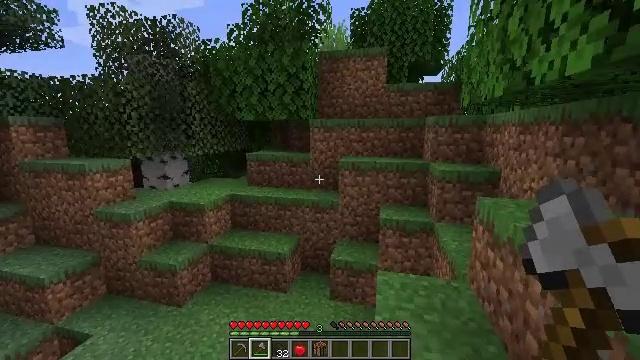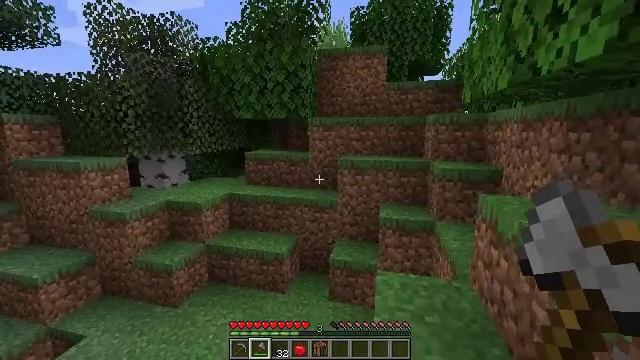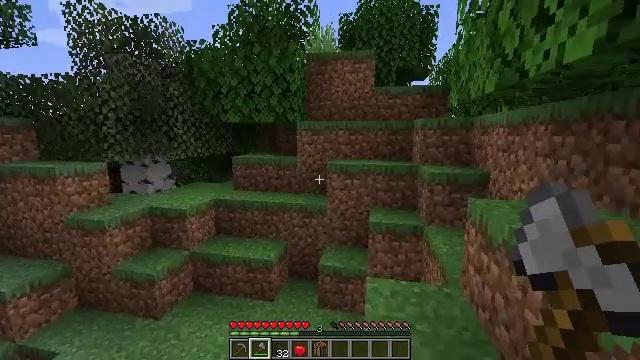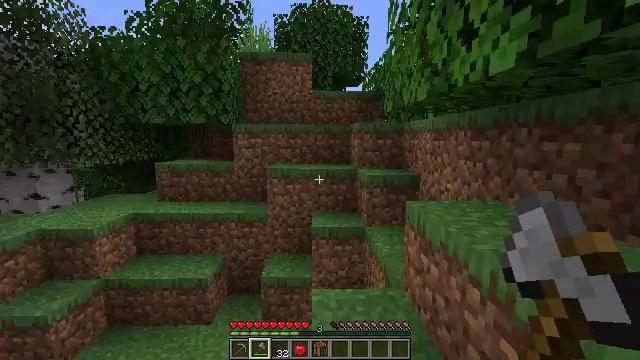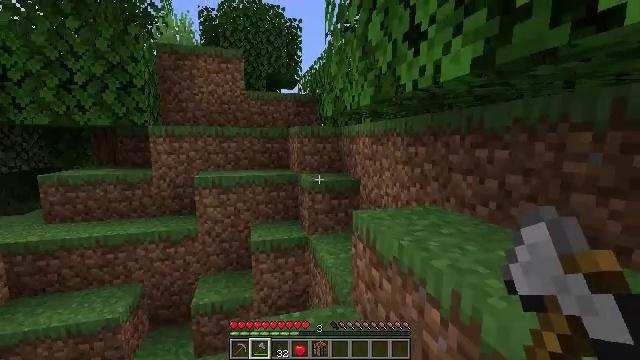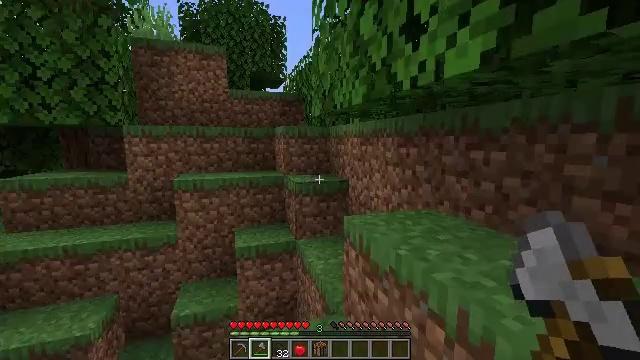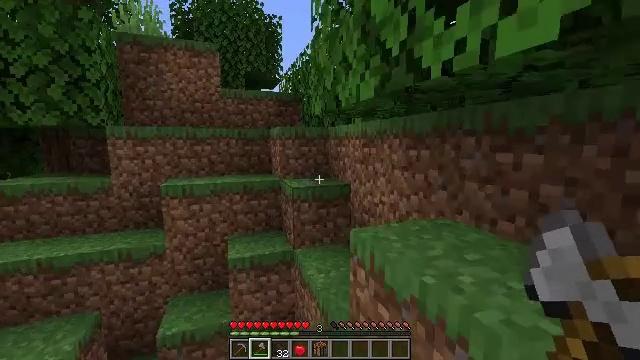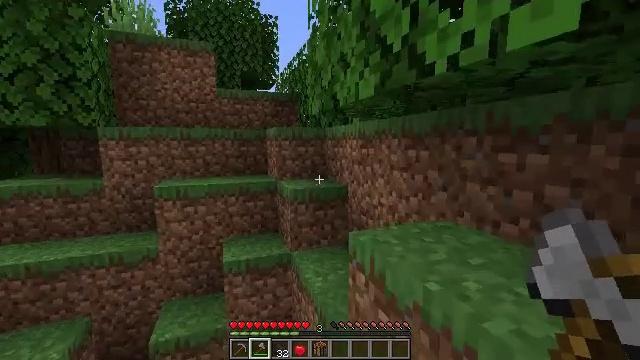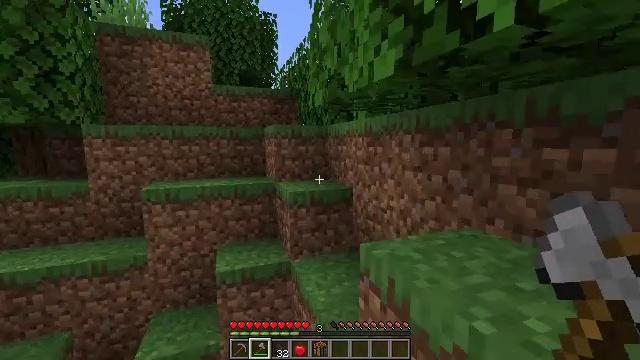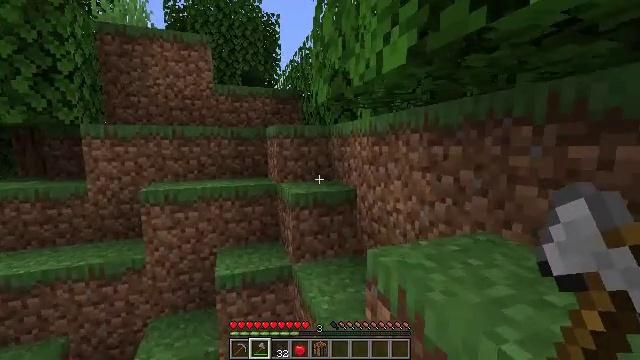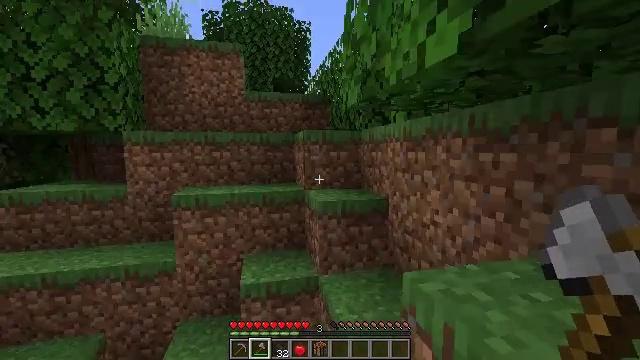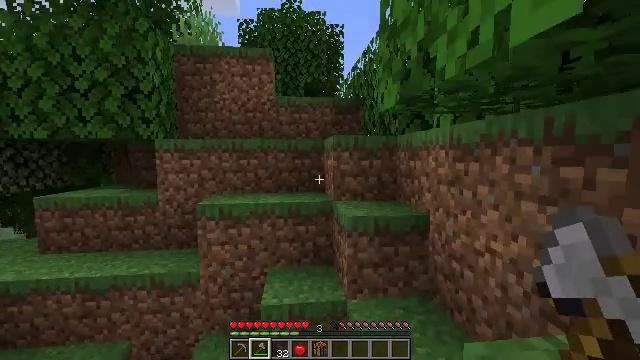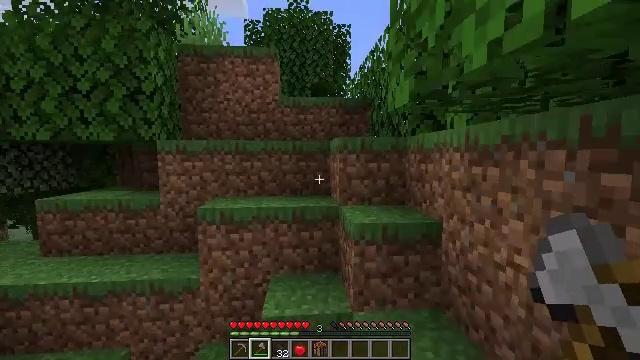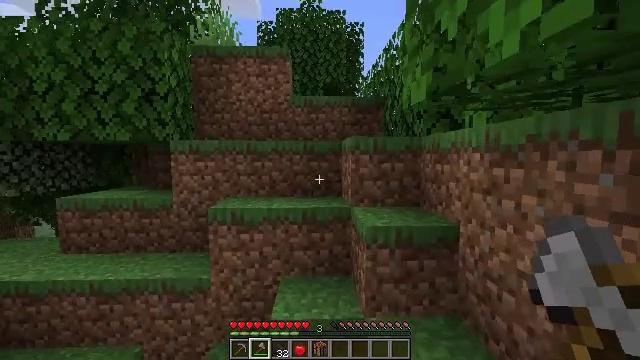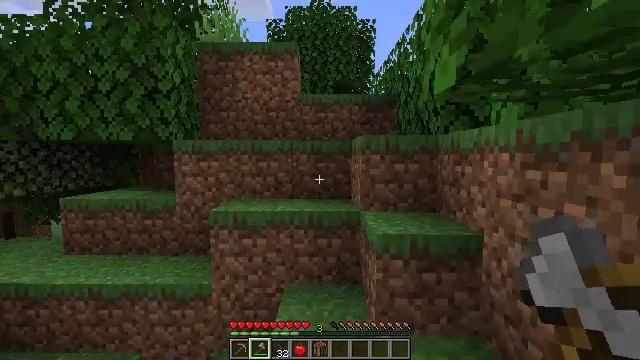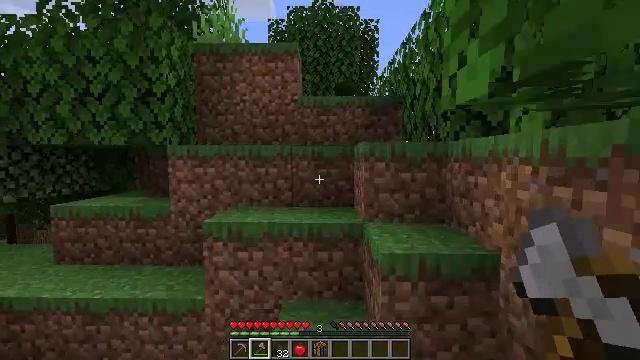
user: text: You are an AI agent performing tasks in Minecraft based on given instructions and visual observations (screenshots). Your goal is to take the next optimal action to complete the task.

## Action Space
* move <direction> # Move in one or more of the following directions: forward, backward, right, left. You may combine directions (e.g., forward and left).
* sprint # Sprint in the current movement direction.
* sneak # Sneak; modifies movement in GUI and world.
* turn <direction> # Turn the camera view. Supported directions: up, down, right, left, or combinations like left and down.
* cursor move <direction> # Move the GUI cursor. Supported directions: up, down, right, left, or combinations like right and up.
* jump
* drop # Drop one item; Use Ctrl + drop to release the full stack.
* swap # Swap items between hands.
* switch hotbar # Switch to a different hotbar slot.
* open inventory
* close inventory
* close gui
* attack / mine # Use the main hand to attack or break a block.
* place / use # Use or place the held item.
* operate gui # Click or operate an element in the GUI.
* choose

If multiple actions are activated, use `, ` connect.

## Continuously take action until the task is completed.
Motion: motion action
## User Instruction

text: Fish and kill the salmon.
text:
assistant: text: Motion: move forward
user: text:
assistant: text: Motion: move forward, turn right and up
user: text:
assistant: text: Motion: move forward, turn right
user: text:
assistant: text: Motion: move forward, turn right
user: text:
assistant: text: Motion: move forward, turn right
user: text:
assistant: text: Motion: move forward
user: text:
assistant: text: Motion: move forward
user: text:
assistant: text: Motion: move forward
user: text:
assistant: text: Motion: move forward
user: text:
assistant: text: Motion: move forward, turn left and up
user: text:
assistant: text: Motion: move forward, turn left and up
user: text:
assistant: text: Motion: move forward, turn left
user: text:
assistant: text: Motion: move forward, turn left
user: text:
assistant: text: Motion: move forward, turn left
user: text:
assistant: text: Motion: move forward, jump
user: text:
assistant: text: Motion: move forward, jump
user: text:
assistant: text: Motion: move forward, jump
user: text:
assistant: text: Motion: move forward, jump
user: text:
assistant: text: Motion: move forward, jump
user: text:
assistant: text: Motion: move forward, jump
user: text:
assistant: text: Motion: move forward, jump
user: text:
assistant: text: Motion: move forward, jump
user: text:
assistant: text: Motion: move forward, turn left, jump
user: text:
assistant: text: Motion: move forward, turn left and down, jump
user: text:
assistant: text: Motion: move forward
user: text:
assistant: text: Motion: move forward
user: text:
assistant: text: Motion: move forward
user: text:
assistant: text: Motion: move forward, turn right, jump
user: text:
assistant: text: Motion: move forward, turn right, jump
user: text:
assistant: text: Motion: move forward, turn right and down, jump